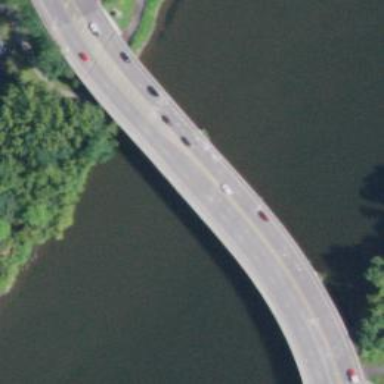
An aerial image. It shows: Footway on bridge.